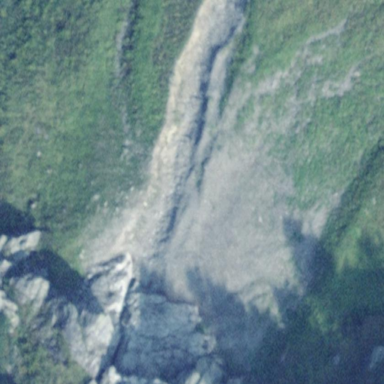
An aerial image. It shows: Natural scree.